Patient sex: F
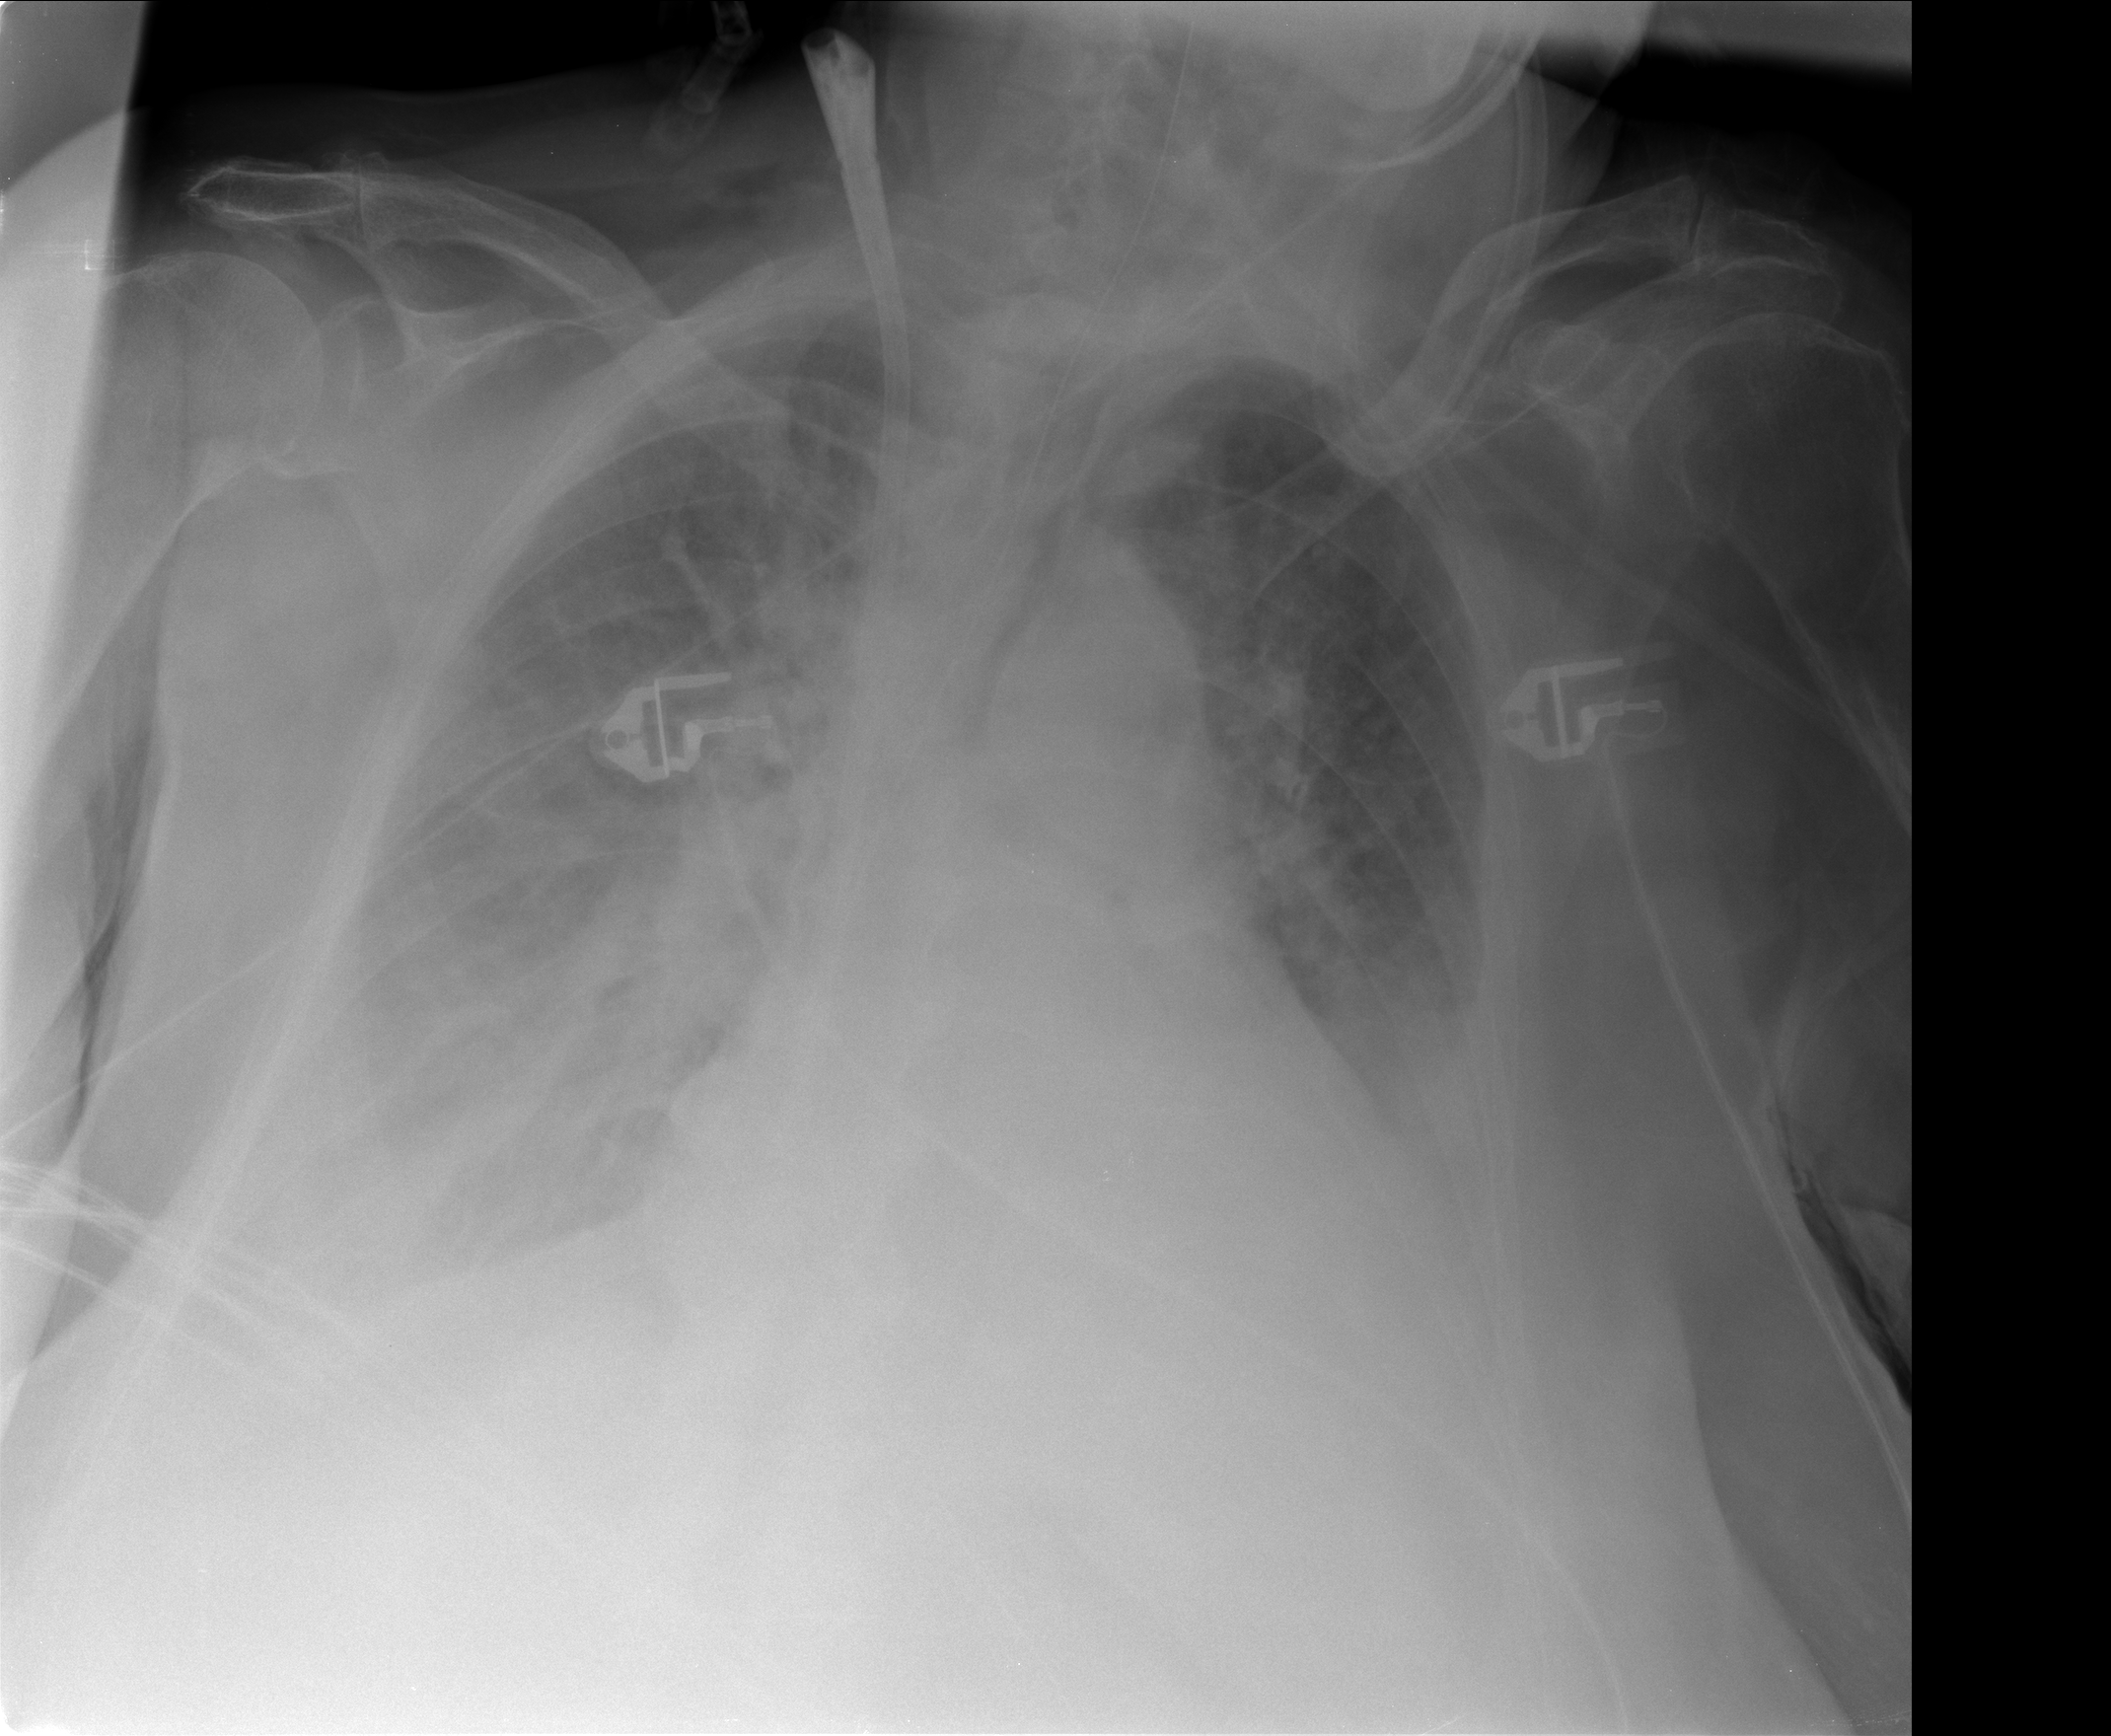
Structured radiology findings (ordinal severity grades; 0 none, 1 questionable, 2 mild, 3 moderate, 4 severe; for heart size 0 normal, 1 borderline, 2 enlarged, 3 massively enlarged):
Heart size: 2
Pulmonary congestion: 3
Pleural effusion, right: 3
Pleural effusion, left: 2
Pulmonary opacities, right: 2
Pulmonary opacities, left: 2
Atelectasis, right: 2
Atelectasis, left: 2